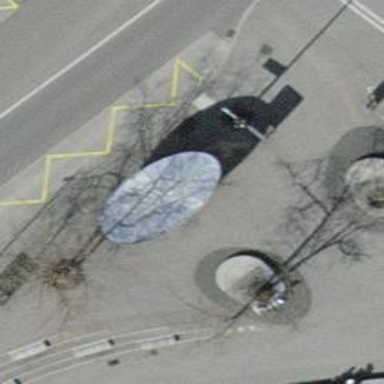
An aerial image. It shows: Shelter for public transport.